Brain MRI, t1w sequence, axial 2D slice.
Patient: age 42, sex F, weight 95 kg, height 1.95 m
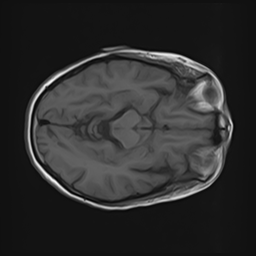